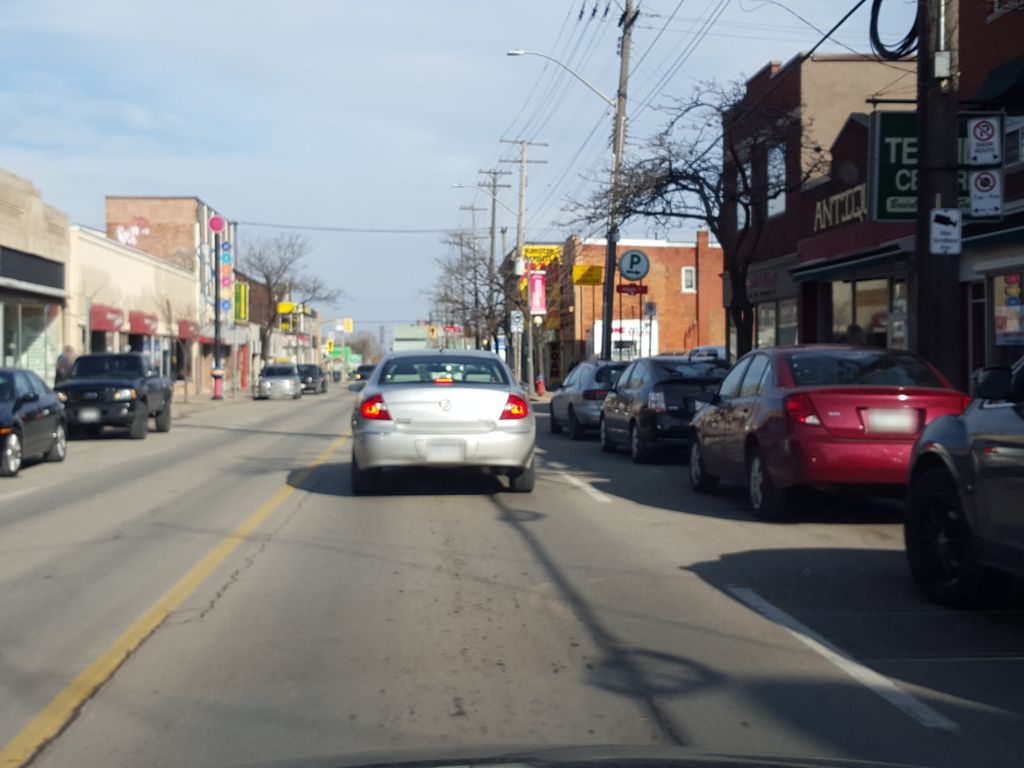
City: hamilton